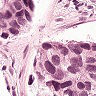
Metastatic tissue present: yes